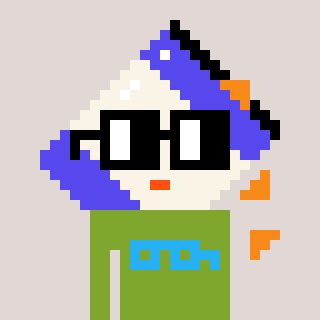
a pixel art character with square black glasses, a chips-shaped head and a slimegreen-colored body on a warm background